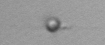
Label: nanoplankton_mix